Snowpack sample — Loveland Pass, Silver Plume, Colorado, USA (12/14/25, 10:50 AM MST)
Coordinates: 39.664, -105.882
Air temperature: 36 °F
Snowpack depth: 67 cm
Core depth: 10 cm
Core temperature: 50 °F
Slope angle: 6°, slope face: 326°
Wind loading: low
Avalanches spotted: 0
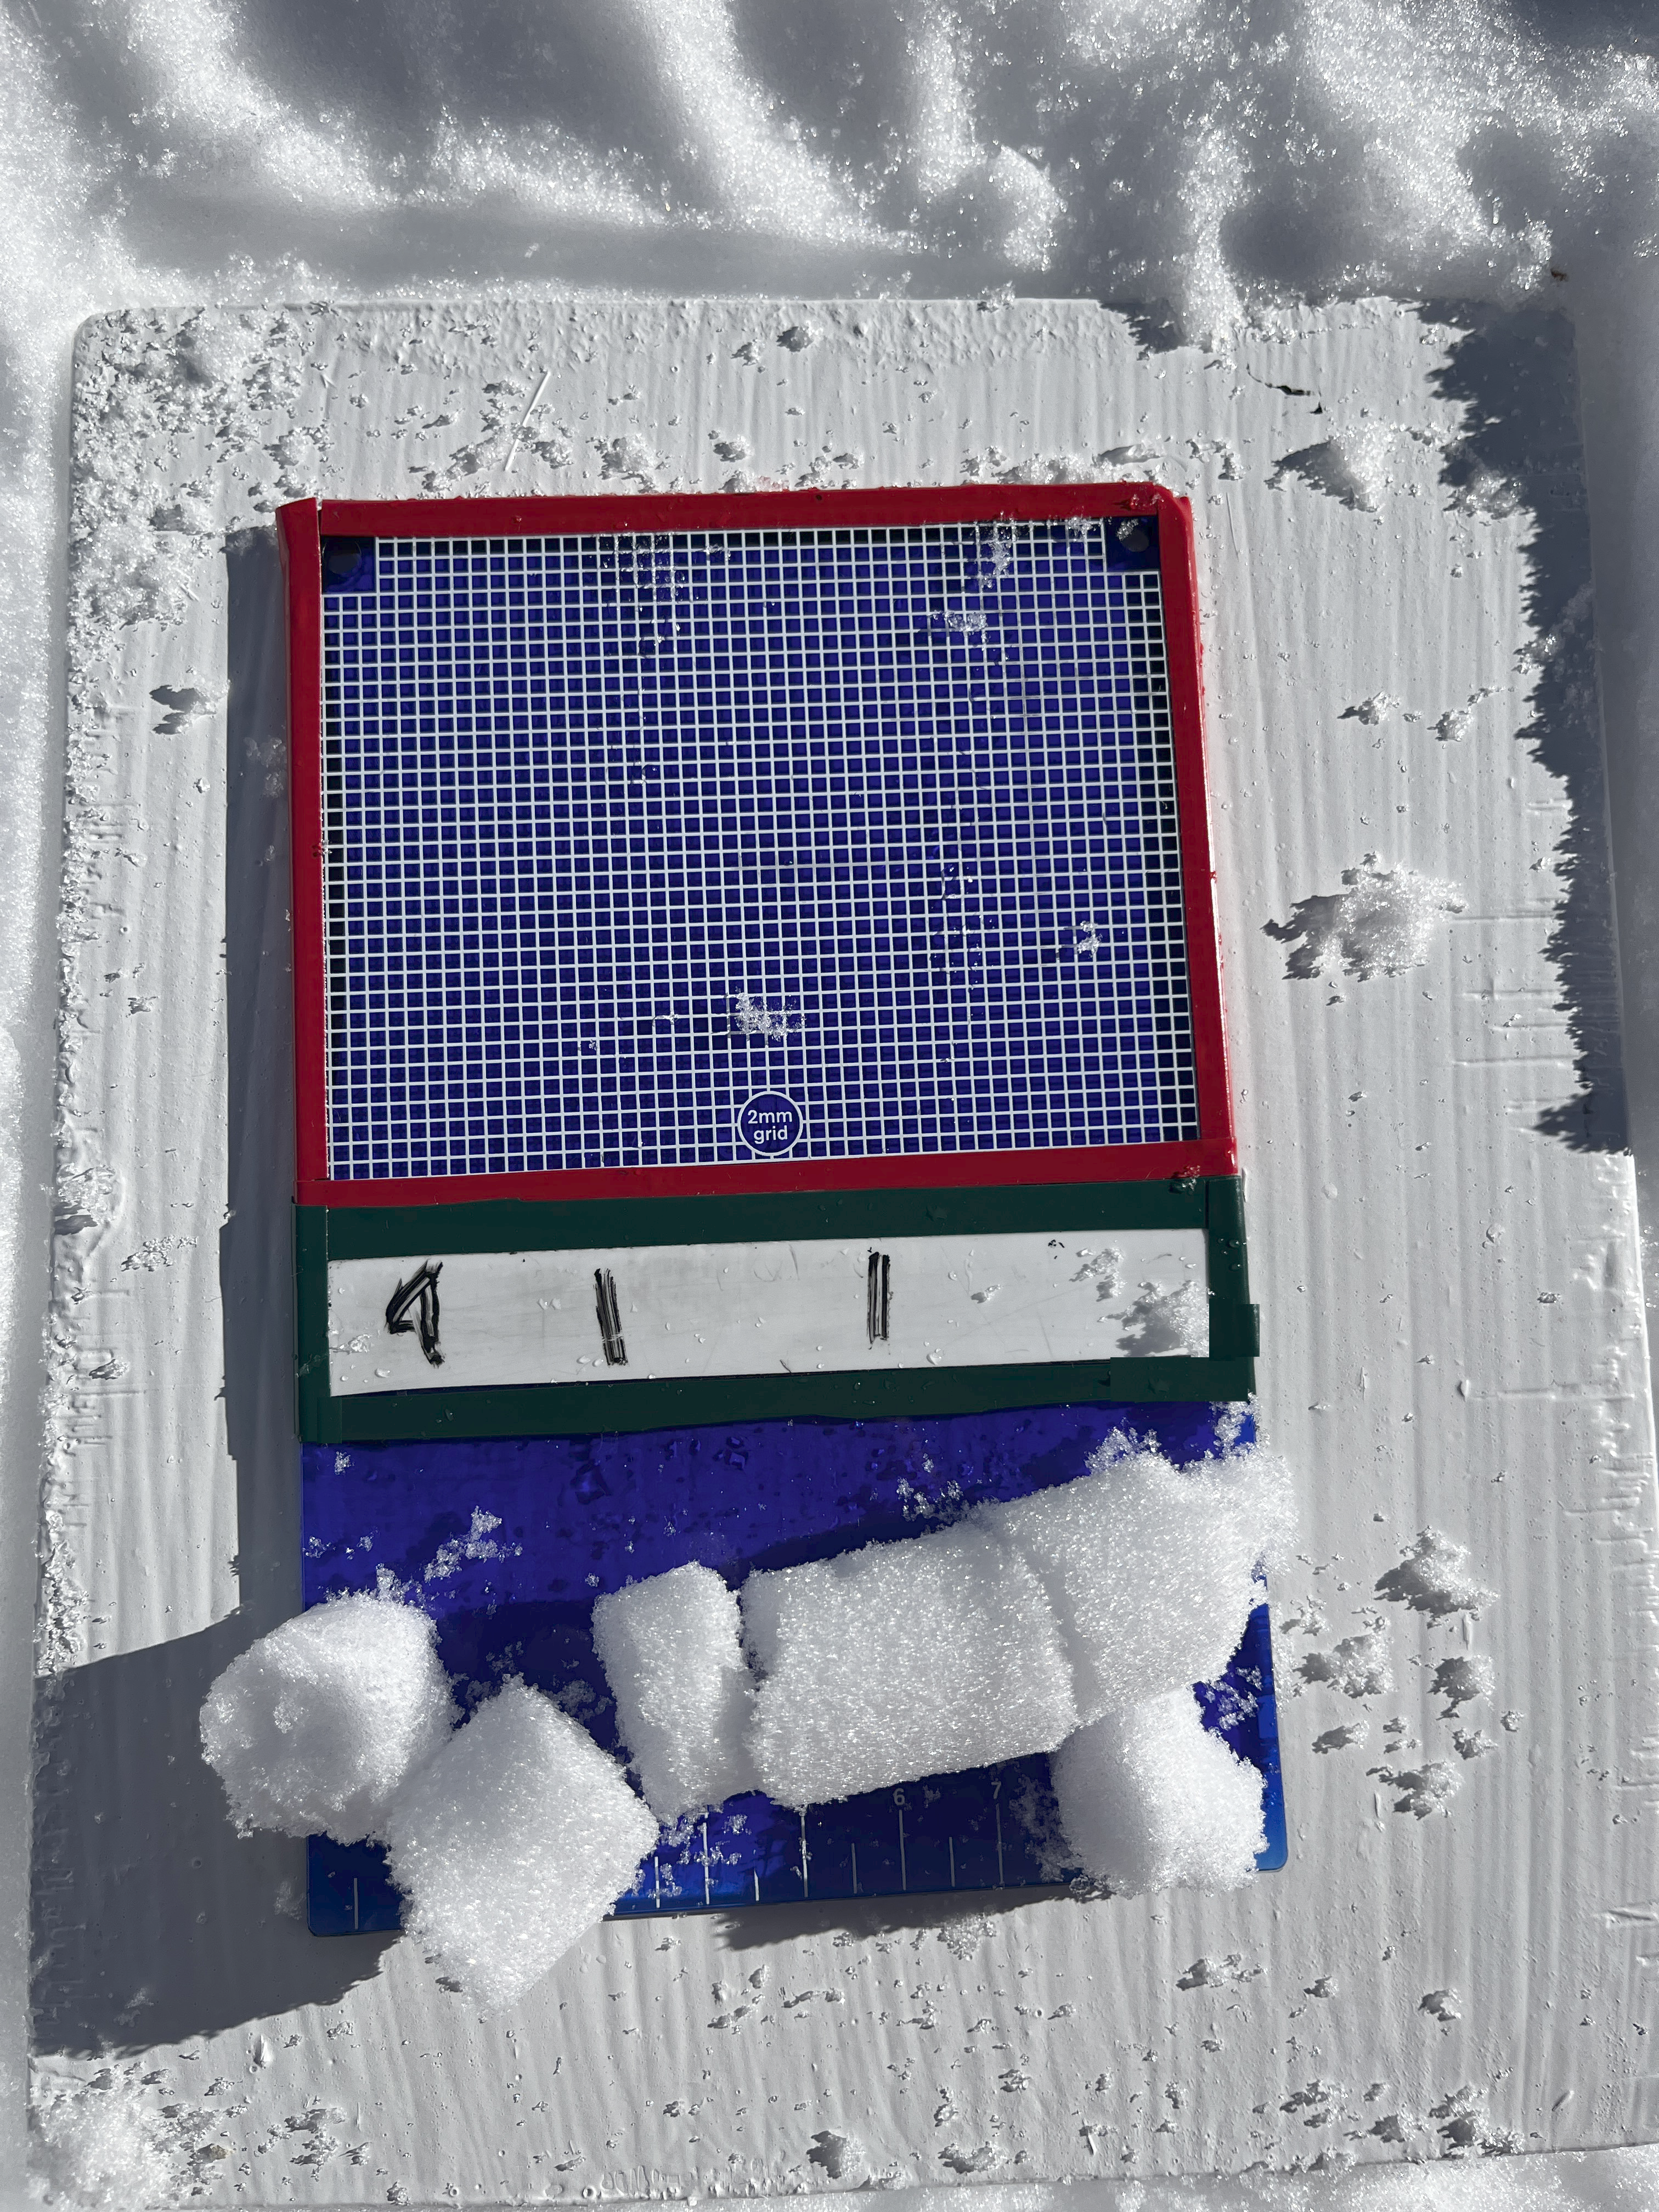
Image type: crystal_card
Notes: No avalanches spotted, very late start to the season with minimal snowpack